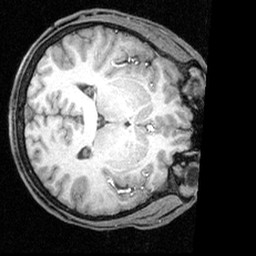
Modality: T1w
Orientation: axial
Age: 20
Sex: male